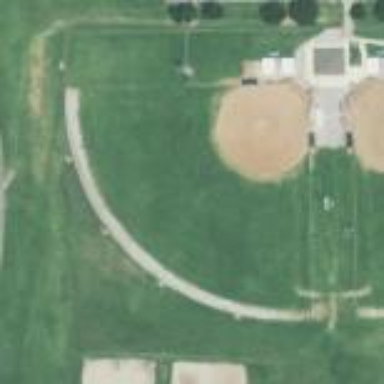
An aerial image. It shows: Baseball pitch for leisure land activities.